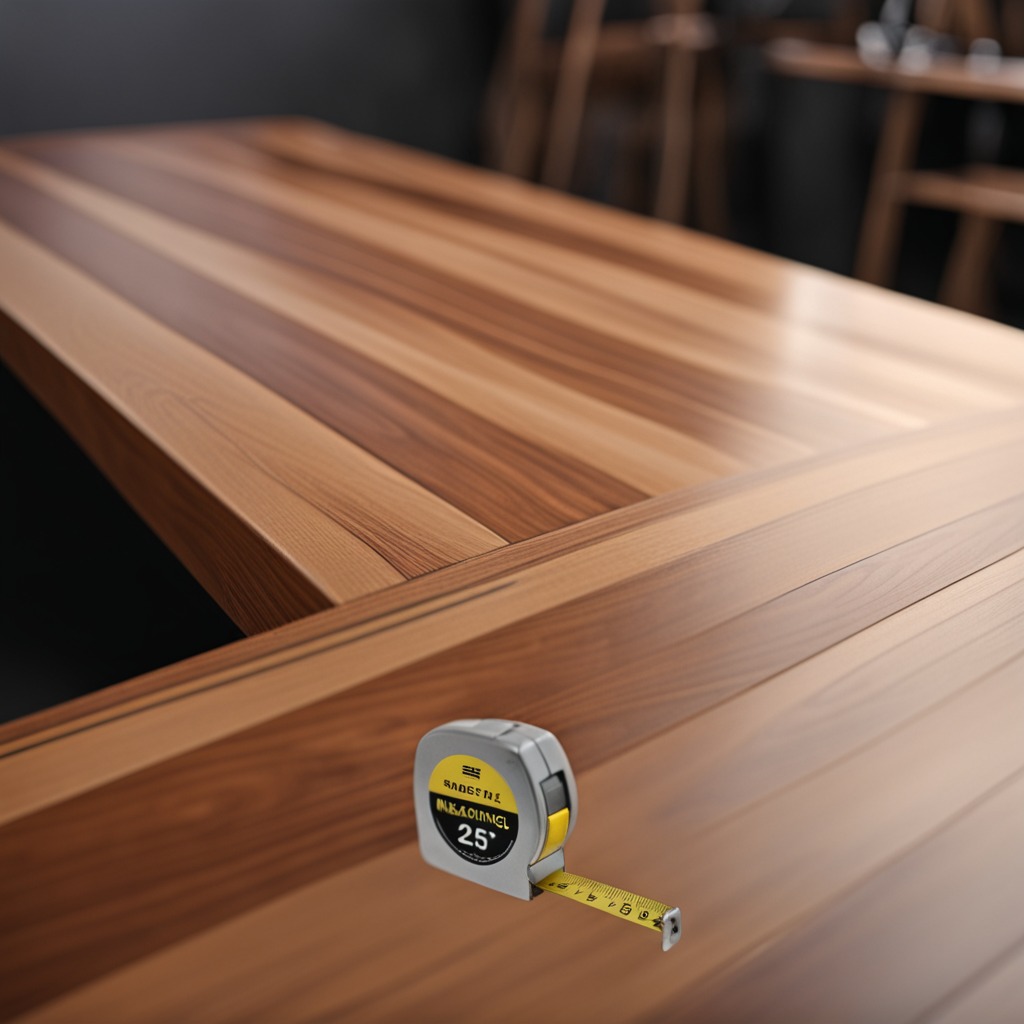
A measuring tape is lying on a wooden table in a carpentry studio.